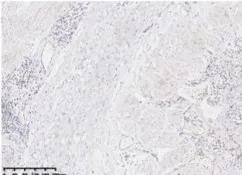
(C-G) Cervical metastatic intestinal-type differentiated adenocarcinoma (IHC 10x).
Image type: pathology (immunostaining)